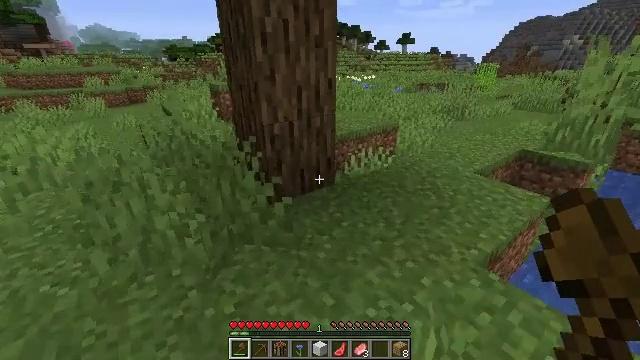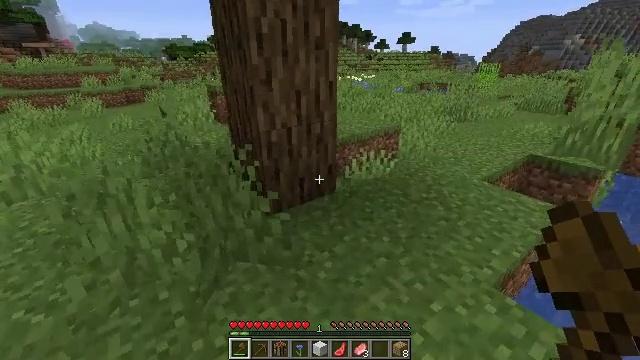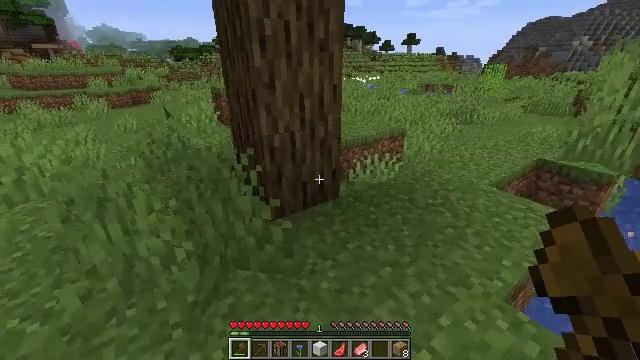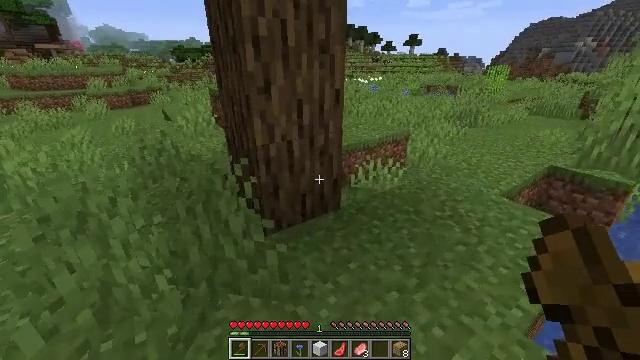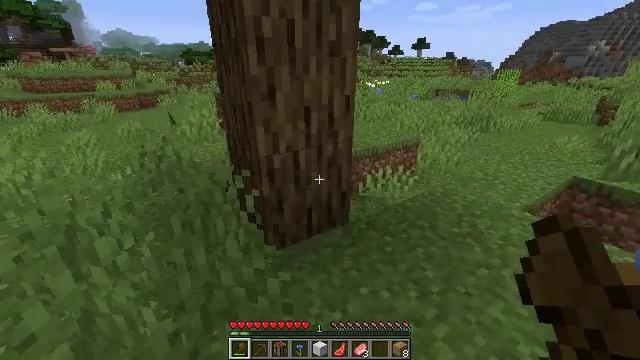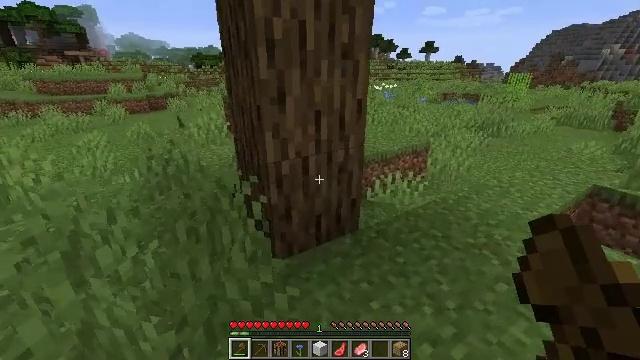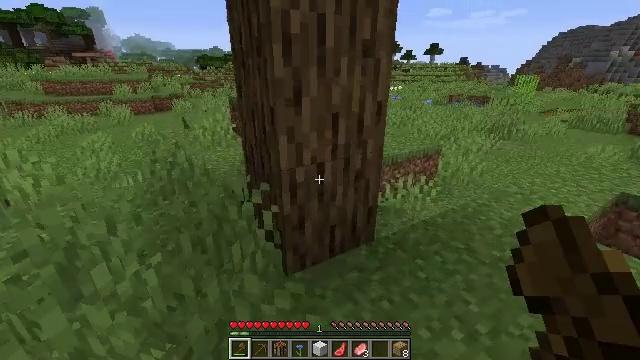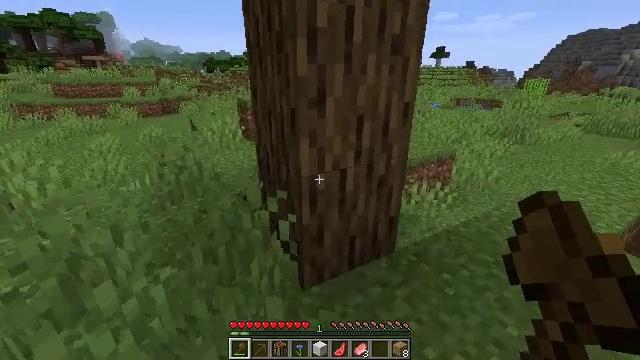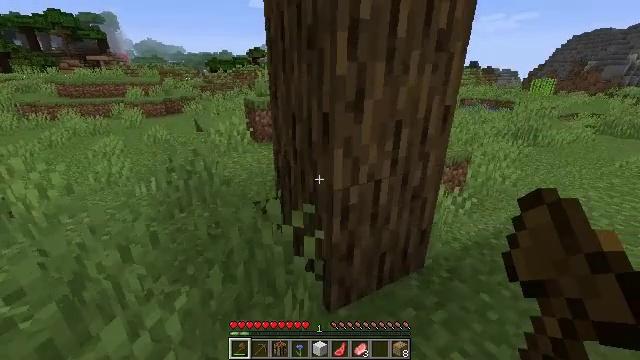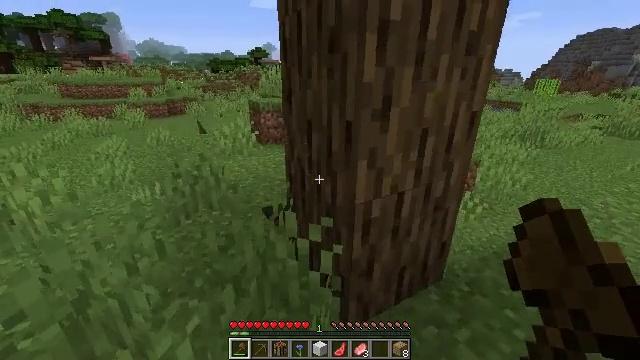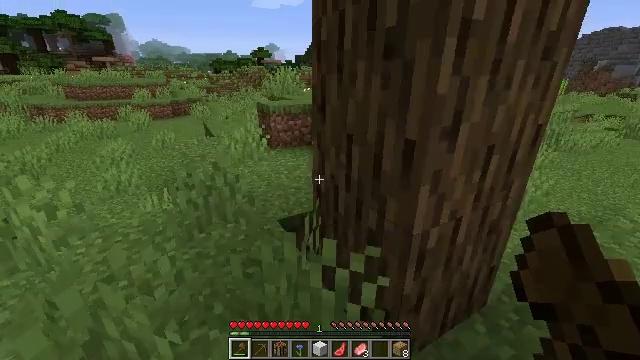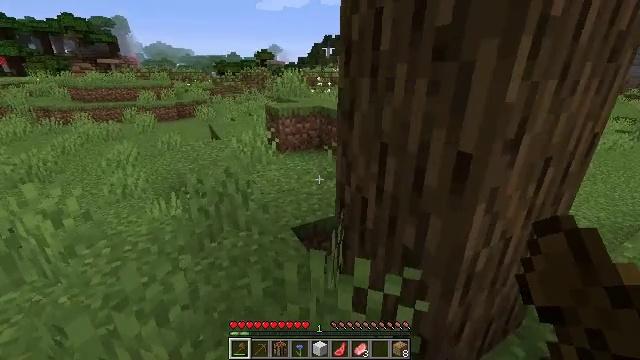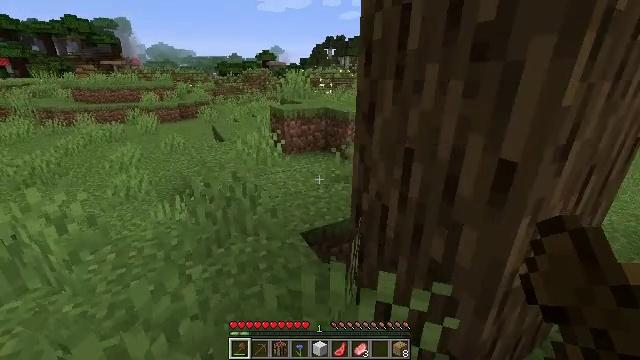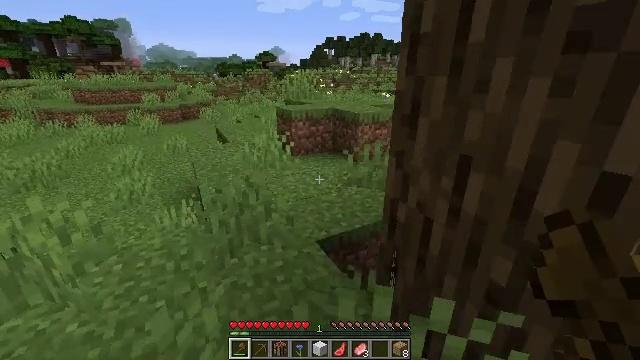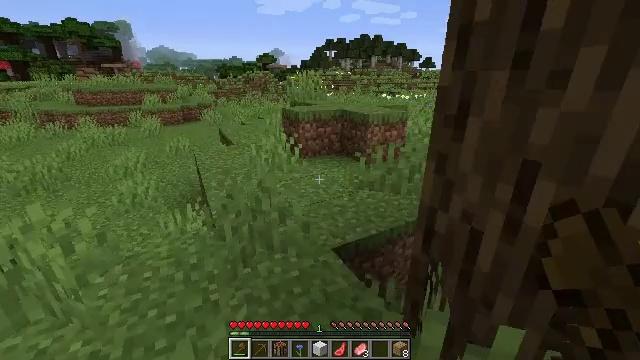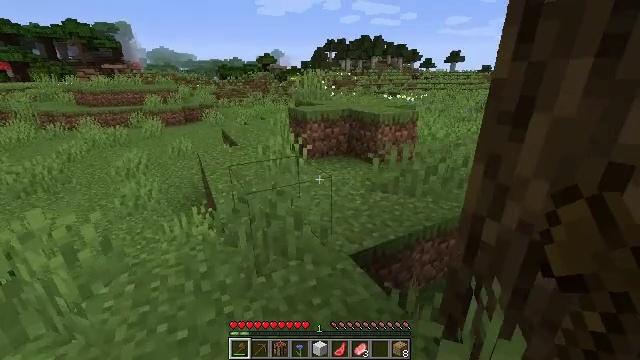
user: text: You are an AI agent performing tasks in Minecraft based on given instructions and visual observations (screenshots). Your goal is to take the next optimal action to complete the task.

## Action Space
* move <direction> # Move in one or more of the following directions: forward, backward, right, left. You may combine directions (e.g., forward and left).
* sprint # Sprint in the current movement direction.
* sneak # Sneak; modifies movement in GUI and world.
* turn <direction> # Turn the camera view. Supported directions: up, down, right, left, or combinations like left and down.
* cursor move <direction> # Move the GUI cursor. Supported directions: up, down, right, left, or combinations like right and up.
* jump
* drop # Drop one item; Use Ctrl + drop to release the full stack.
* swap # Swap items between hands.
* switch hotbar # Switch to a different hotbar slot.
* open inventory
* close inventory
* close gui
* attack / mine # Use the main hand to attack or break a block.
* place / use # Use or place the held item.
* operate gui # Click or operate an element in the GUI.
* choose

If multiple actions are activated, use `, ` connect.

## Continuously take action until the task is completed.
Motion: motion action
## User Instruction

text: Cut down the sugar cane stalks.
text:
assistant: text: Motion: move forward
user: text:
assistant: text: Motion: move forward
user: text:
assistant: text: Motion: move forward
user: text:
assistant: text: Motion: move forward and move left, turn left
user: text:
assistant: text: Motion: move forward and move left, turn left
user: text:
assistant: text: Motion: move forward and move left
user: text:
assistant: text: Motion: move forward and move left, turn left
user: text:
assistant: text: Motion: move forward and move left
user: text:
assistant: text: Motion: move forward and move left
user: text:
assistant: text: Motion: move forward and move left
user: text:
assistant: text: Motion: move forward and move left
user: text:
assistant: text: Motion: move forward and move left
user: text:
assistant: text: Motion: move forward and move left
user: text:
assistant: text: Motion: move forward and move left
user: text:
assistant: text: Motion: move forward and move left
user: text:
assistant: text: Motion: move forward and move left
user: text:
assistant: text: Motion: move forward and move left
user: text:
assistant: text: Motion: move forward and move left
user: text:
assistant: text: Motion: move forward and move left
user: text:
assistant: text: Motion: move forward and move left
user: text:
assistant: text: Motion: move forward
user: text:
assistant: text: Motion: move forward
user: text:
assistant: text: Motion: move forward
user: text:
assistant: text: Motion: move forward
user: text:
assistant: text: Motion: move forward
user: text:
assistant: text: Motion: move forward
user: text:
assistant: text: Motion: move forward
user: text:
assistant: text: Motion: move forward
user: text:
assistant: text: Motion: move forward
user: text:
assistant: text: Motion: move forward